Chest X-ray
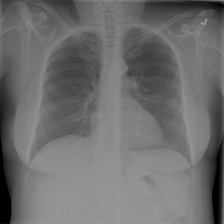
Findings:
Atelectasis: negative
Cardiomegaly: negative
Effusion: negative
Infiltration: negative
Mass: negative
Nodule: negative
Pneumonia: negative
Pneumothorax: positive
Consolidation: negative
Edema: negative
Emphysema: negative
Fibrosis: negative
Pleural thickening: negative
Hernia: negative